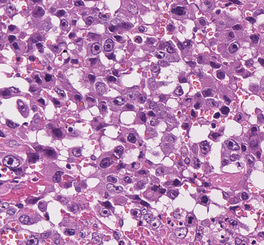
Tumor epithelial tissue: yes
Tumor-associated stroma tissue: no
Normal tissue: no